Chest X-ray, PA view. Patient: 63 years old, sex M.
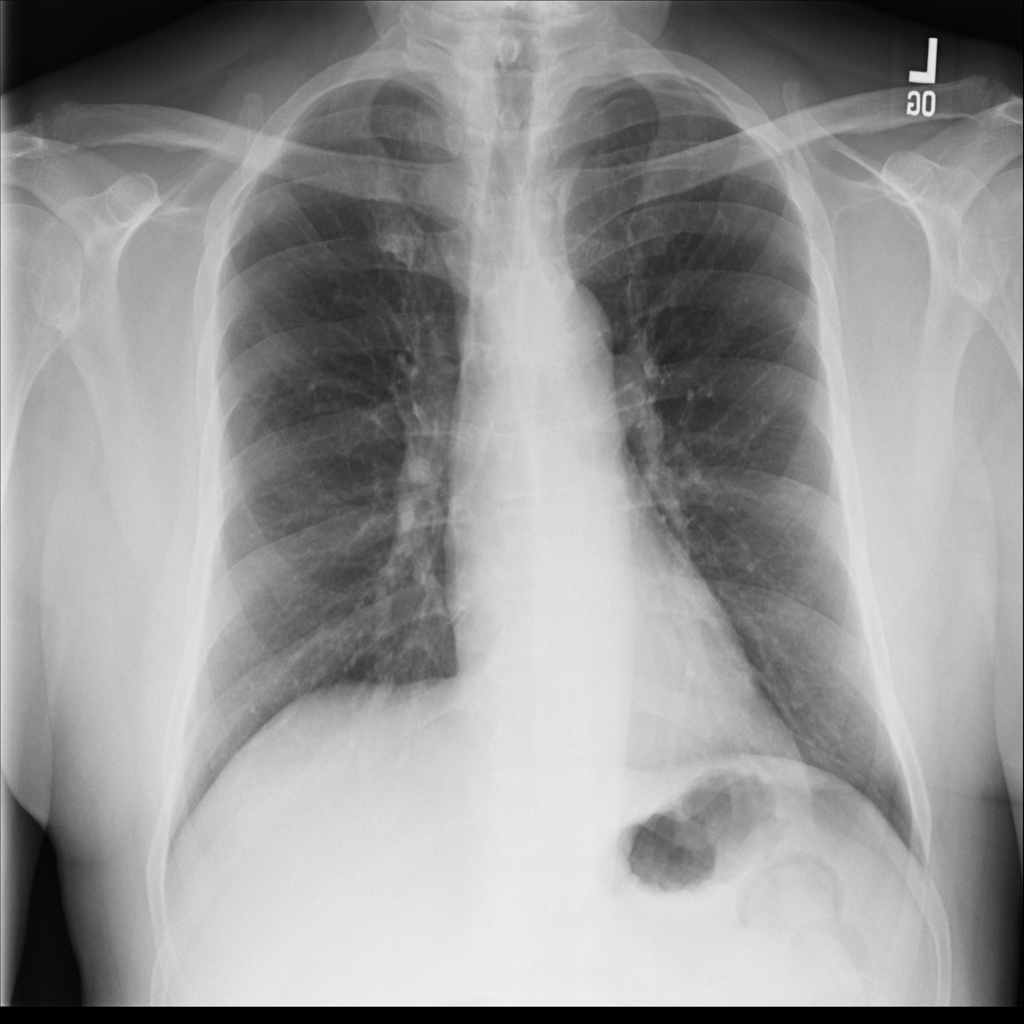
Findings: No Finding